Question: I have been installed acts_as_votable gem for my web application. I have separate button for like and unlike. then i want to merge them to be more beautiful. So i create an if condition
'''
<% if current_user.likes? post %>
<td>
<%= link_to 'unlike', {:controller => 'post', :id => post , :action =>'unlike'}, class: "btn btn-xs btn-danger" %>
</td>
<% else %>
<td>
<%= link_to 'like', {:controller => 'post', :id => post , :action =>'like'}, class: "btn btn-xs btn-danger" %>
</td>
<% end %>
'''
and this give me an error
but in my rails console is working:

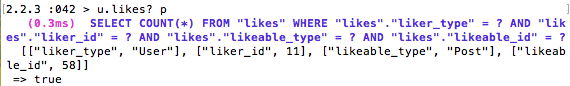
Answer: According to <URL>, it's 'liked?' not 'likes?':
'''
<% if current_user.liked? post %>
'''